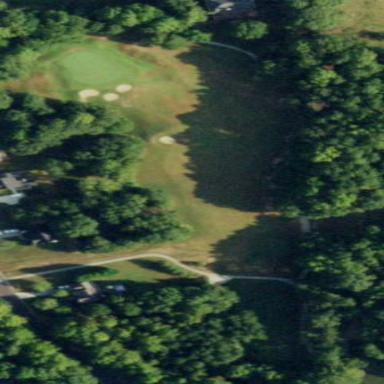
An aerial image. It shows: Golf course surrounded by greenery.